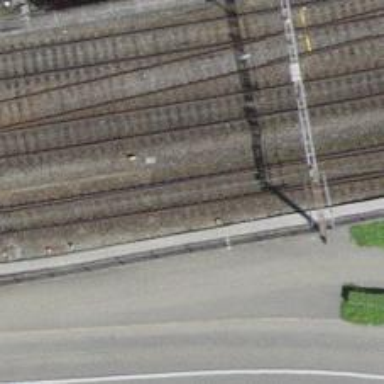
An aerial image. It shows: Railway bridge with electrified tracks and single contact line.